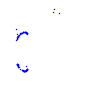
Particle: kaon